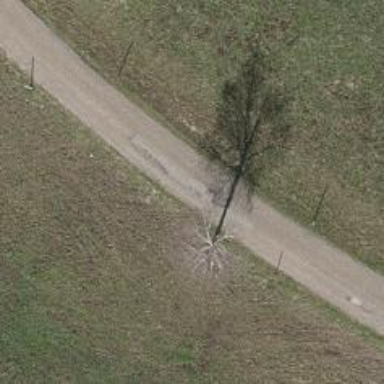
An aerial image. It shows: Broadleaved tree in natural setting.